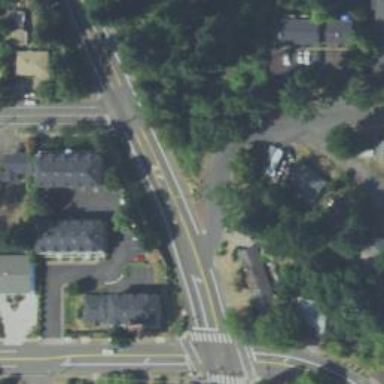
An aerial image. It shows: Residential road with sidewalk on the left side.